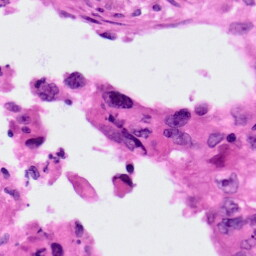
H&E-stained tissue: Lung